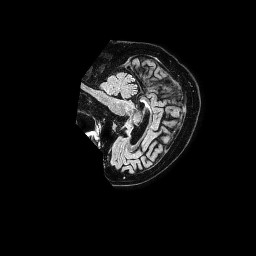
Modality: FLAIR
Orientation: sagittal
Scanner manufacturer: philips
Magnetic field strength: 1.5 T
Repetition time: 4.8 s
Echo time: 0.3 s